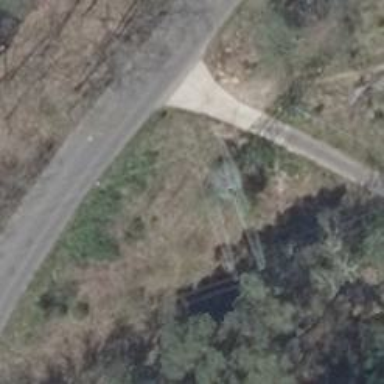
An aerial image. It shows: Power line is depicted.